Interaction volume radius: 5 \u00c5
Interaction volume height: 20 \u00c5
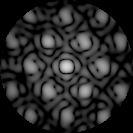
Disorder parameter: 0.307